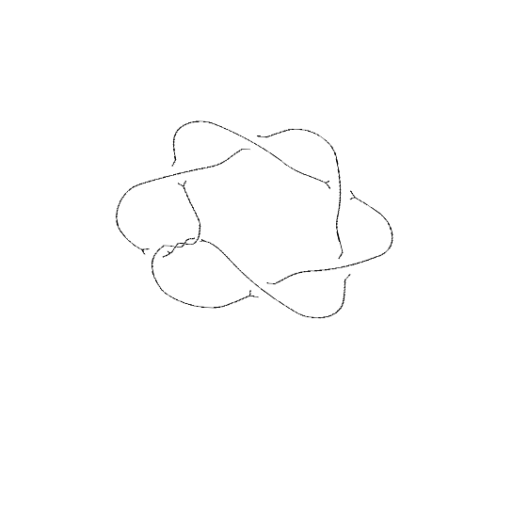
Crossing number: 9